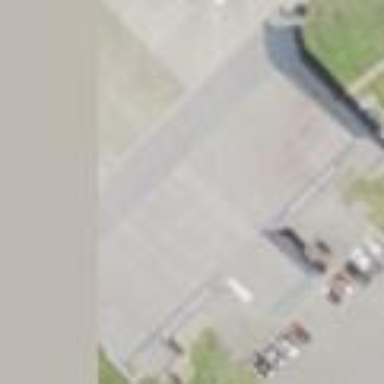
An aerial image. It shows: Hangar building at the airport.